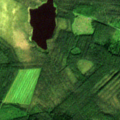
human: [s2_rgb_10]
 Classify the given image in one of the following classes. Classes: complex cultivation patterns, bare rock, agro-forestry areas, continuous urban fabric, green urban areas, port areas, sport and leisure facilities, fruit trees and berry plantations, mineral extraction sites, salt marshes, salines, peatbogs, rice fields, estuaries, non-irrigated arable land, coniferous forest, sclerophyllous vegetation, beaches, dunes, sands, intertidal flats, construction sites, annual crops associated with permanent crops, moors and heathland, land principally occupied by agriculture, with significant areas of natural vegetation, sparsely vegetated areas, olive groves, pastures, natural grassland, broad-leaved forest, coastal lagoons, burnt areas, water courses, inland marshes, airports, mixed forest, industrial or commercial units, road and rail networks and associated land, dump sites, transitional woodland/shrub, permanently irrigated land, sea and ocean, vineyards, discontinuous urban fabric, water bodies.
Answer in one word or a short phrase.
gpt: coniferous forest, mixed forest, transitional woodland/shrub